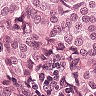
Metastatic tissue present: yes